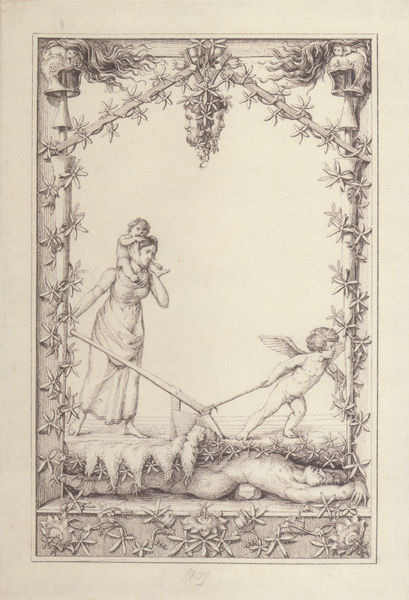
Titel: Fall des Vaterlandes
Künstler: Philipp Otto Runge
Standort: Hamburg
Institution: Kunsthalle
Schlagwörter: akt, blau, blätter, flügel, gott, himmel, kopf, mann, nackt, schlaf, weiß, frauen, blumen, frau, grau, holz, kleid, kreide, köpfe, rücken, schwarz, zeichnung, blüten, dach, gras, rasen, ornament, bart, gesichter, richter, faru, geschichte, gesicht, leiche, rahmen, stein, tod, tot, toter, tragen, erde, feld, boden, figur, haare, kind, mutter, paar, spitzen, blatt, girlande, pflanzen, schulter, schultern, arbeit, kinder, engel, putte, putto, ranken, fell, liegen, rahmung, stab, acker, bäuerin, feldarbeit, fels, grafik, graphik, baby, ziehen, rand, sepia, romantik, lanze, jugendstil, ornamente, balken, frühling, bauer, spiel, buch, moos, druck, sterne, radierung, stich, nd, schwarzweiß, garphik, helm, allegorie, entwurf, kranz, ranke, buchdruck, buchseite, girlanden, runge, helme, jesus, götter, hilfe, märchen, dornen, fresken, lanzen, amor, kupferstich, jahreszeit, pflug, pflügen, putti, grotesk, armor, unter, philipp otto runge, saat, gartenlaube, krume, mutter kind, christoforus, frau mit kind, ziehend, huckepack, aussaat, egge, säen, begraben, wippe, agrar, skalp, pflugschar, januskopf, janus, ceres, janusgesicht, laiche, schutzenel, pfulg, shculter, lenzen, klettenblätter, wandmeister, himmelsglocken, märchenn